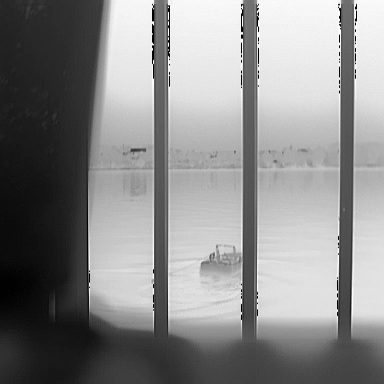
There is a canoe in the infrared image.